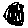
Label: bird